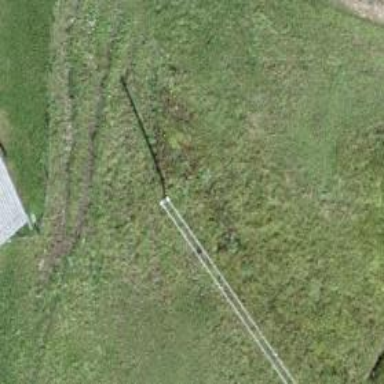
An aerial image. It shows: Minor power line.